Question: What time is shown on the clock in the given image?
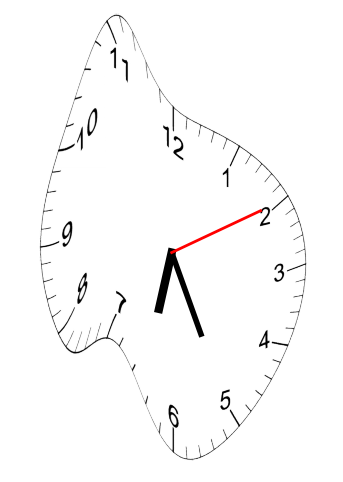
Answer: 06:25:10